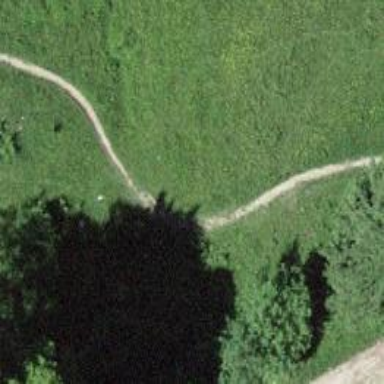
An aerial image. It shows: Path.